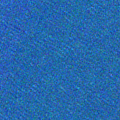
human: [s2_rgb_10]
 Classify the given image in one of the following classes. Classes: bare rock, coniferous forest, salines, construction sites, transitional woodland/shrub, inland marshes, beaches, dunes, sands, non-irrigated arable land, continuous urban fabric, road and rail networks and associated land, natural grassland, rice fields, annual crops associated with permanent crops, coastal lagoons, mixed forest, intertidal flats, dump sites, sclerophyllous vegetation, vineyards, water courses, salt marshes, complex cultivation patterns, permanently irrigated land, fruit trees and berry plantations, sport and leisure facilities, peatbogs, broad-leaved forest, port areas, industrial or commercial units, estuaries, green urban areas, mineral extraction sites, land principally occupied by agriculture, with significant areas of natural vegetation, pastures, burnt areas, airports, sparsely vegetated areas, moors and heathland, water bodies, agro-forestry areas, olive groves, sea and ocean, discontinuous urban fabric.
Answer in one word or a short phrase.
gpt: sea and ocean